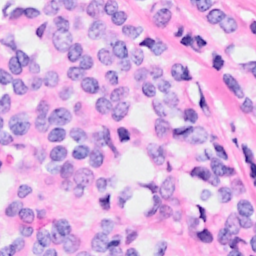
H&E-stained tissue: Breast